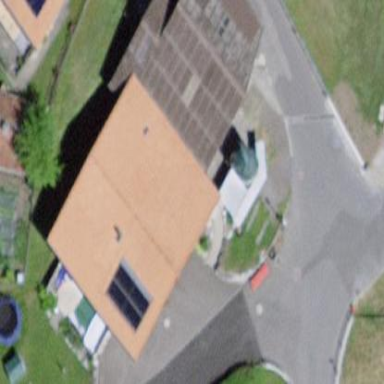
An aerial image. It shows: Barn.